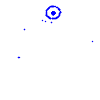
Particle: kaon